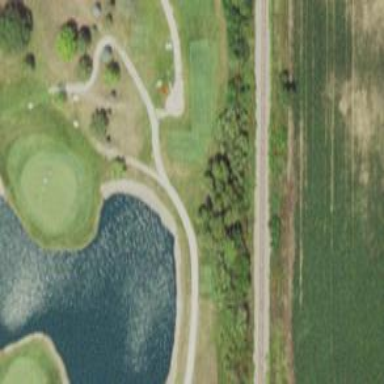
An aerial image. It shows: Path for both roads and golfers.